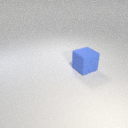
large blue rubber cube